Field crop: tomato
Growth stage: 1
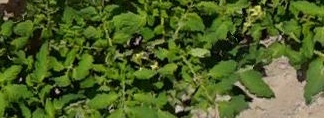
Species: tomato